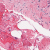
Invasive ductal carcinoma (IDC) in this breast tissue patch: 0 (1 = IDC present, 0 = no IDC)